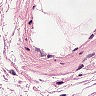
Metastatic tissue present: no